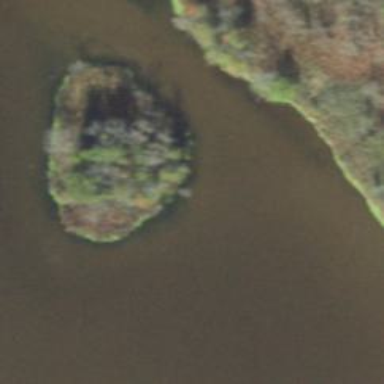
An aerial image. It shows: Islet.